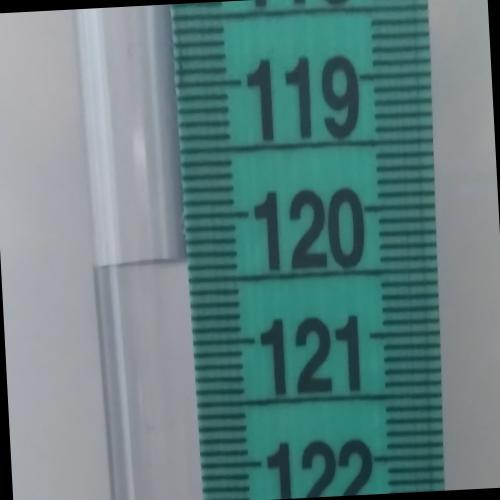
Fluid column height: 120.3 cm